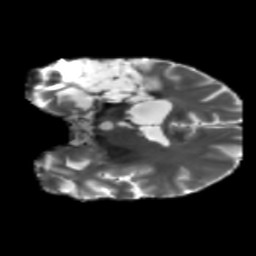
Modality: T2w
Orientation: coronal
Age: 39
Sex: male
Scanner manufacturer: siemens
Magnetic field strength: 3 T
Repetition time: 5.25 s
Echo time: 0.08 s